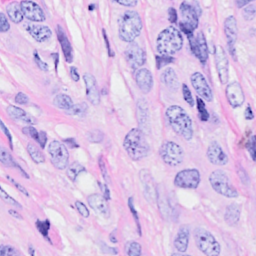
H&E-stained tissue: Breast